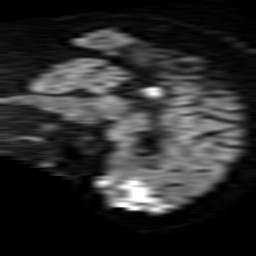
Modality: TRACE
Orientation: sagittal
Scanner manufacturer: philips
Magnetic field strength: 1.5 T
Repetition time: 3.398 s
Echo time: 0.09411 s